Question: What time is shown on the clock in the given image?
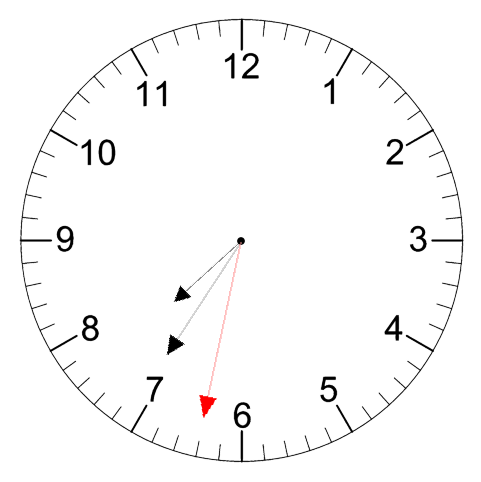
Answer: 07:35:32